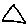
Label: triangle